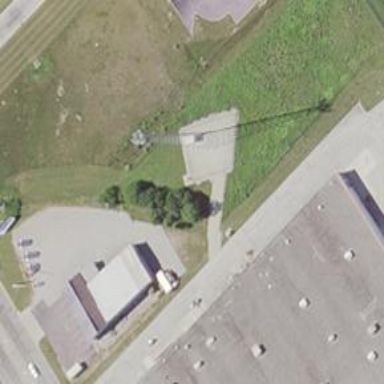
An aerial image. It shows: Man-made mast used for communication purposes.